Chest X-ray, PA view. Patient: 66 years old, sex M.
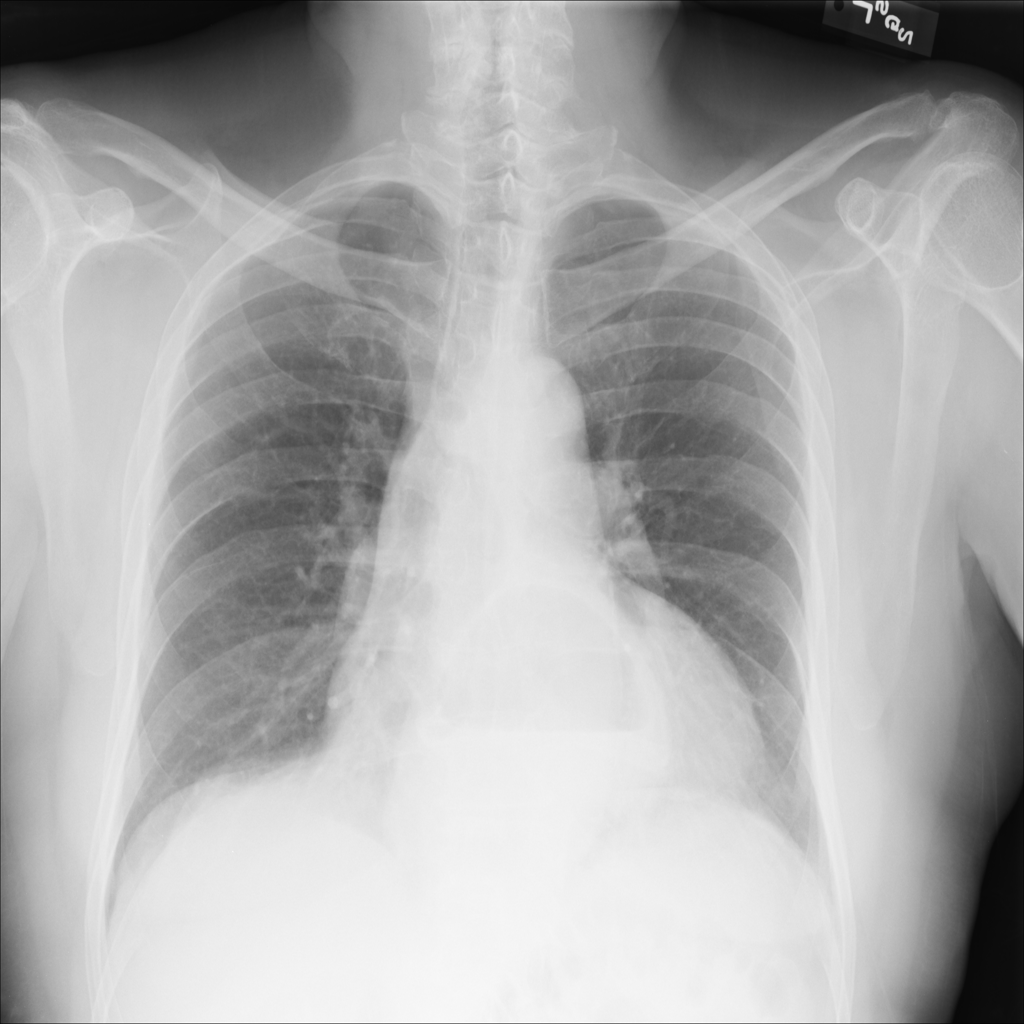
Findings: Cardiomegaly, Hernia, Infiltration